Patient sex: M
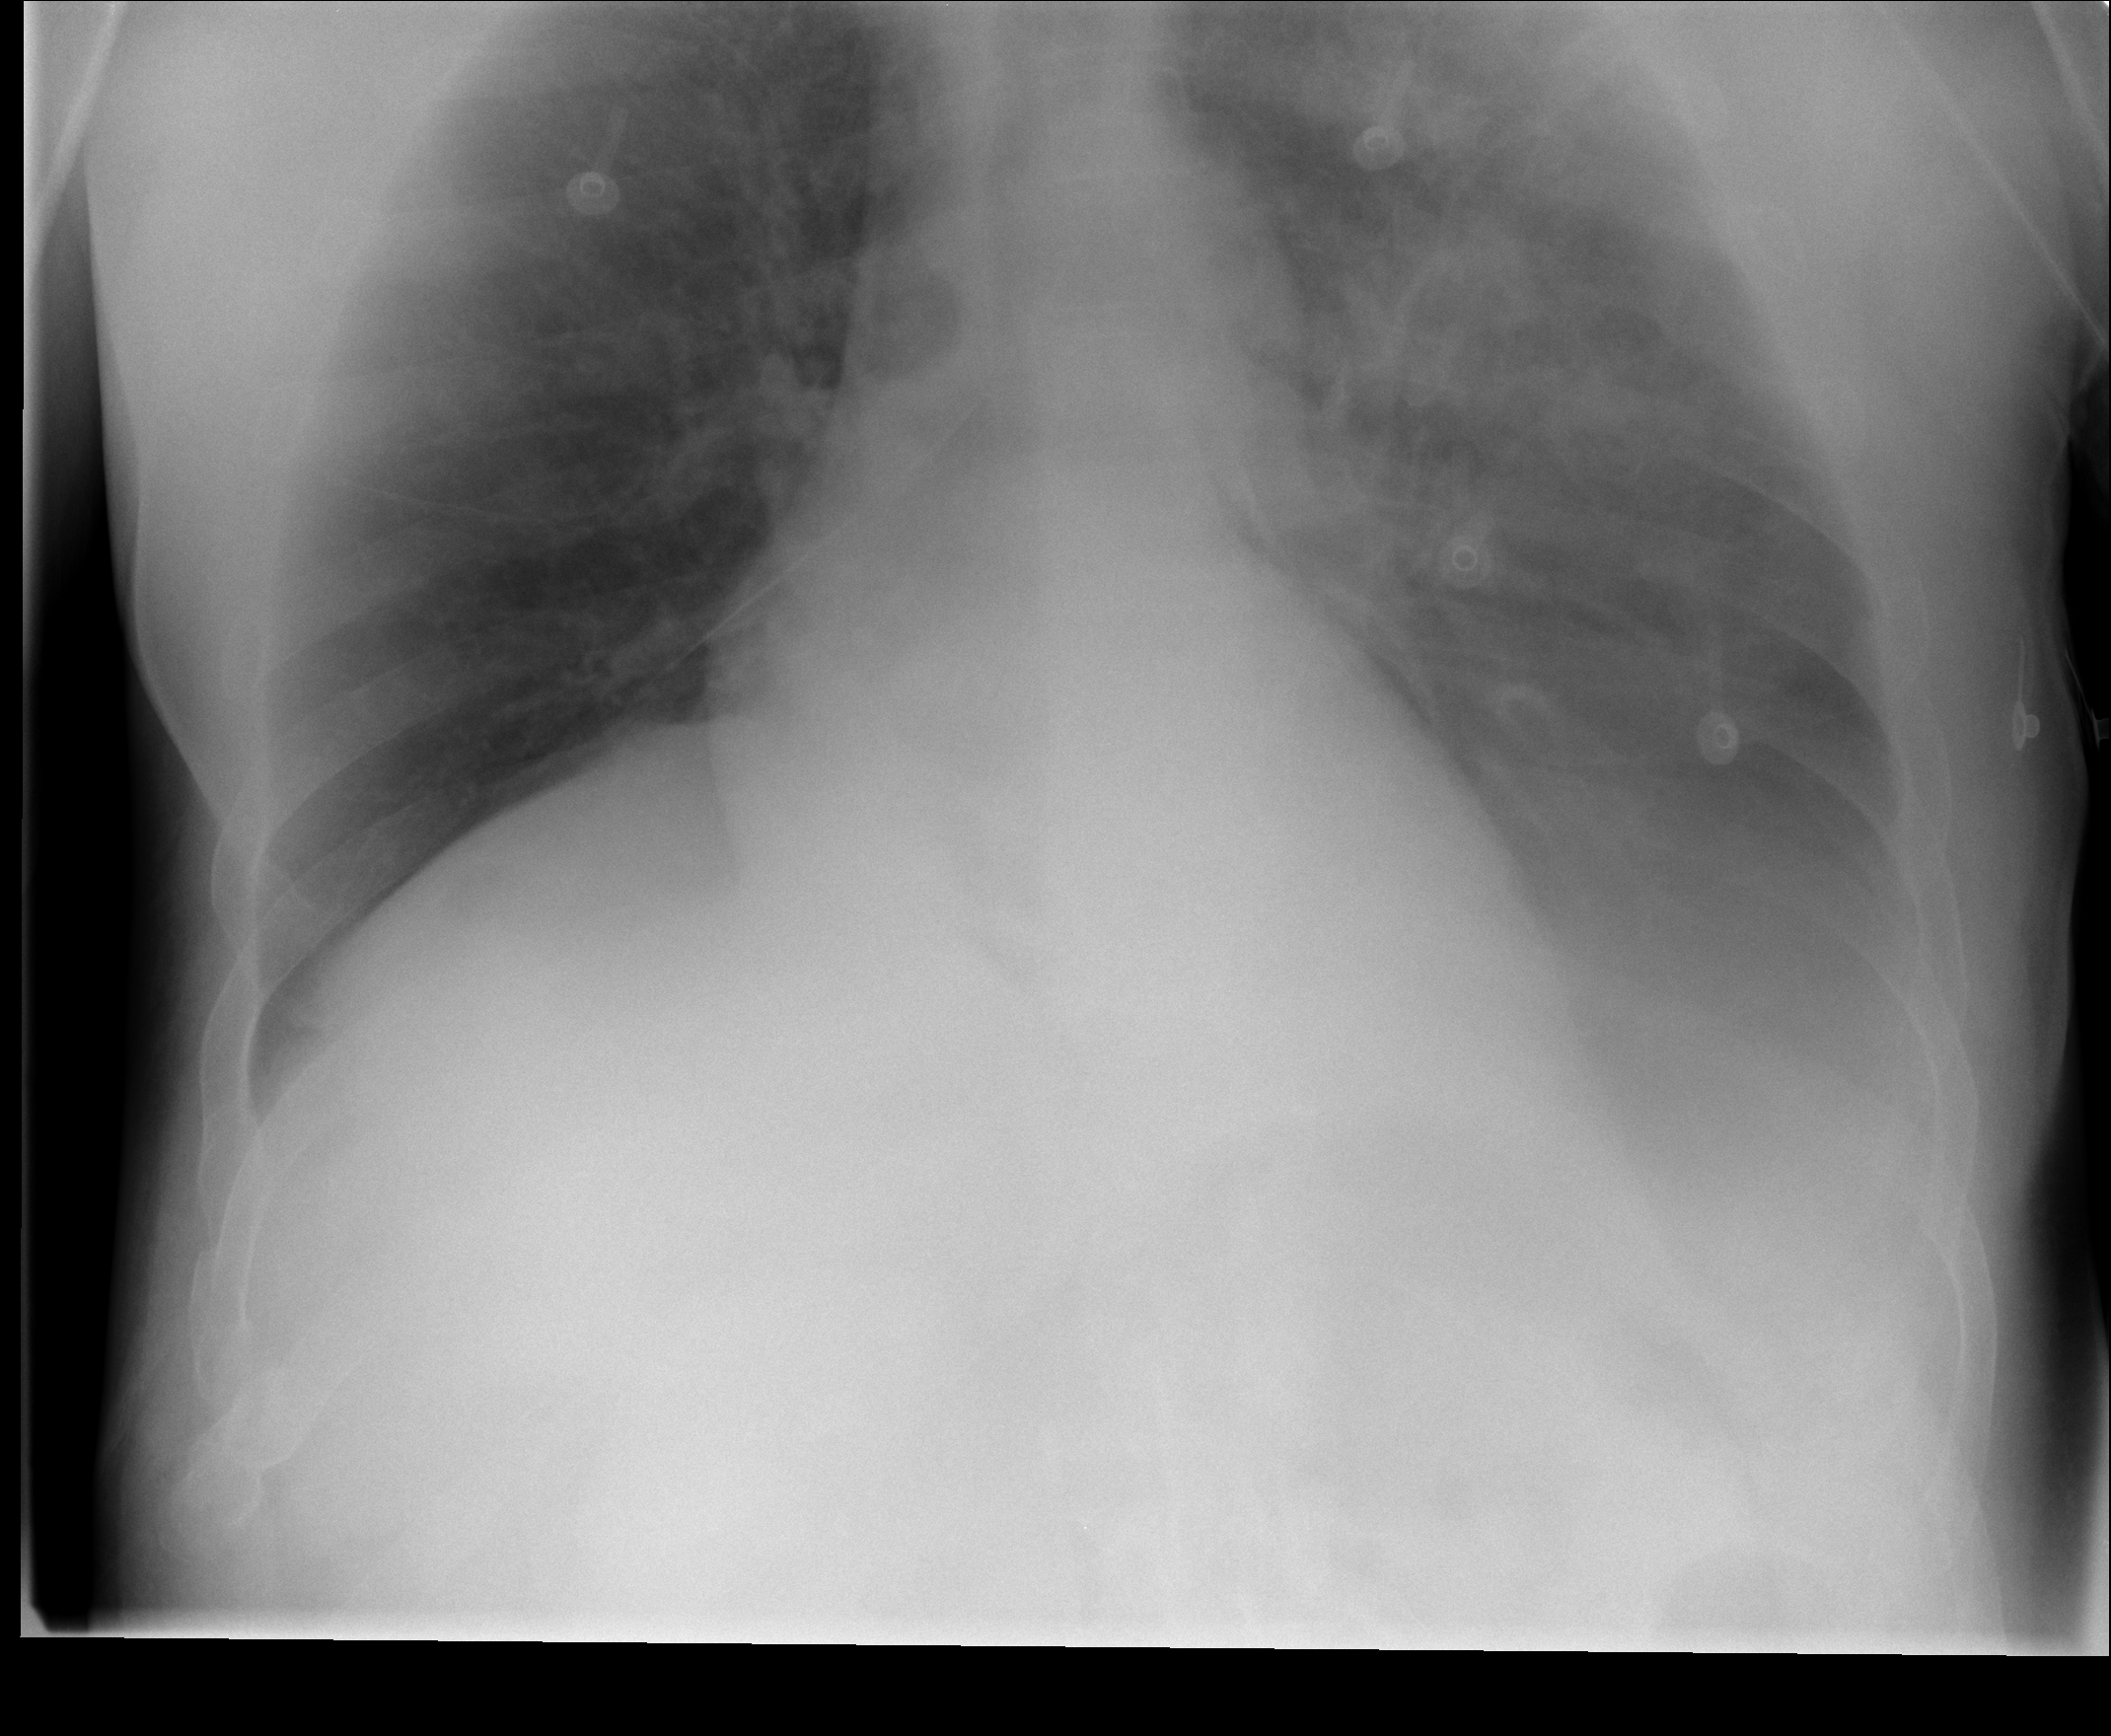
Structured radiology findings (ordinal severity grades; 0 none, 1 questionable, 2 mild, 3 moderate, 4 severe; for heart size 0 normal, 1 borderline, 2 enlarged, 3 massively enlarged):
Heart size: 0
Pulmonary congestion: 0
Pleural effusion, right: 0
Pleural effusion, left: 3
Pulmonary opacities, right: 0
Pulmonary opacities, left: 0
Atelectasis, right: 0
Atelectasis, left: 3